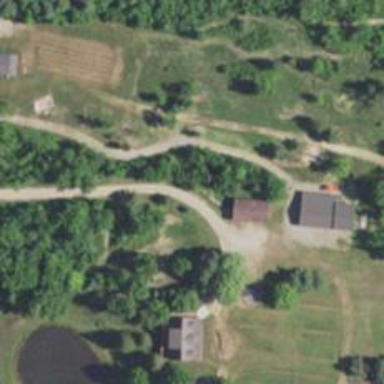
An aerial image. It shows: Driveway.